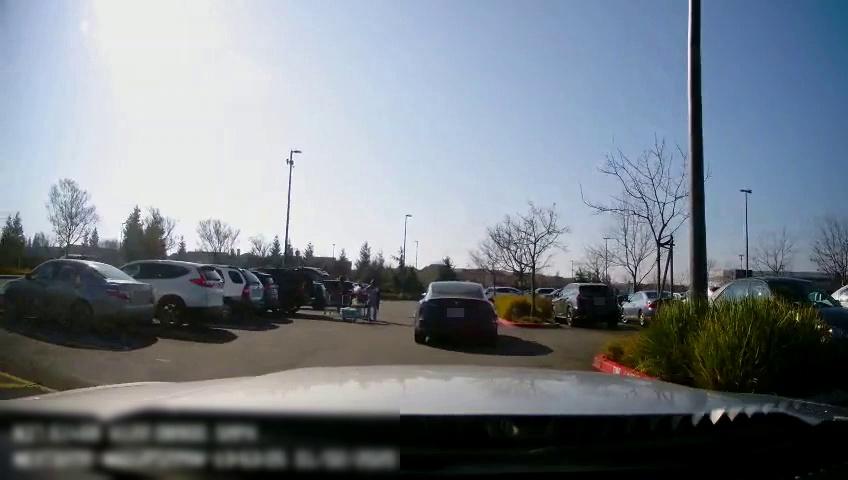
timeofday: Day
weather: Sunny
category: Drivable Space
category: Drivable Space
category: Vehicles | Car
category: Vehicles | SUV
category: Vehicles | Car
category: Vehicles | SUV
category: Vehicles | SUV
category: Vehicles | Car
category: Vehicles | Car
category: Vehicles | SUV
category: Vehicles | SUV
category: Vehicles | SUV
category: Vehicles | SUV
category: Pedestrians
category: Pedestrians
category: Vehicles | Car